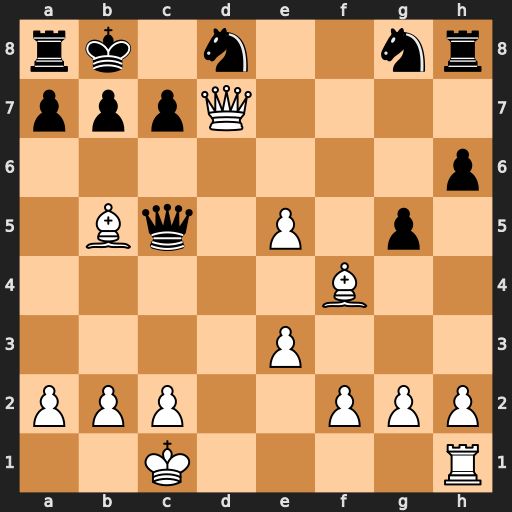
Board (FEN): rk1n2nr/pppQ4/7p/1Bq1P1p1/5B2/4P3/PPP2PPP/2K4R
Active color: w
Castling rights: -
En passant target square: -
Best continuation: Qxd8#